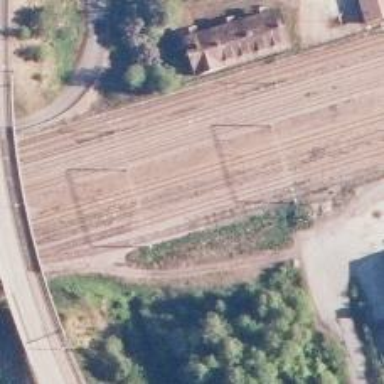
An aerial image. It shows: Electrified rail siding with contact line.